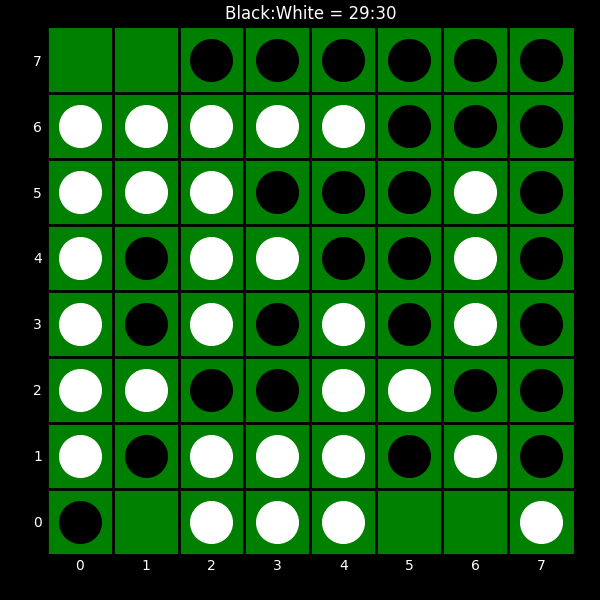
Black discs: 29
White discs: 30